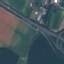
Land use / land cover class: Highway